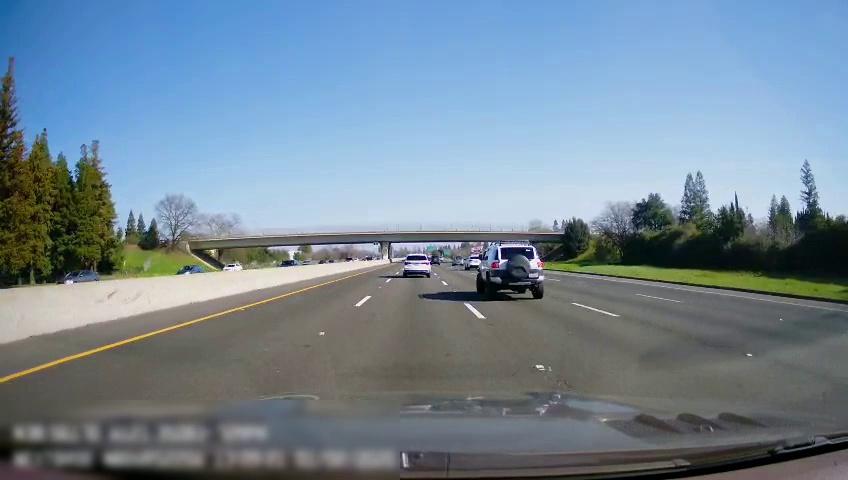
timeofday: Day
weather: Sunny
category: Drivable Space
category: Vehicles | Truck
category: Vehicles | Car
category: Vehicles | Truck
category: Vehicles | Truck
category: Vehicles | Car
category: Vehicles | SUV
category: Vehicles | SUV
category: Vehicles | SUV
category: Vehicles | SUV
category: Lanes | Alternate Lane
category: Lanes | Current Lane
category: Lanes | Current Lane
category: Lanes | Alternate Lane
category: Lanes | Alternate Lane
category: Lanes | Alternate Lane